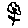
Label: flower